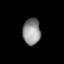
Tissue: lung
Cell type: Epithelial cells
Senescence score: 0.2066
Nuclear area (px): 459
Mean DAPI intensity: 144.072